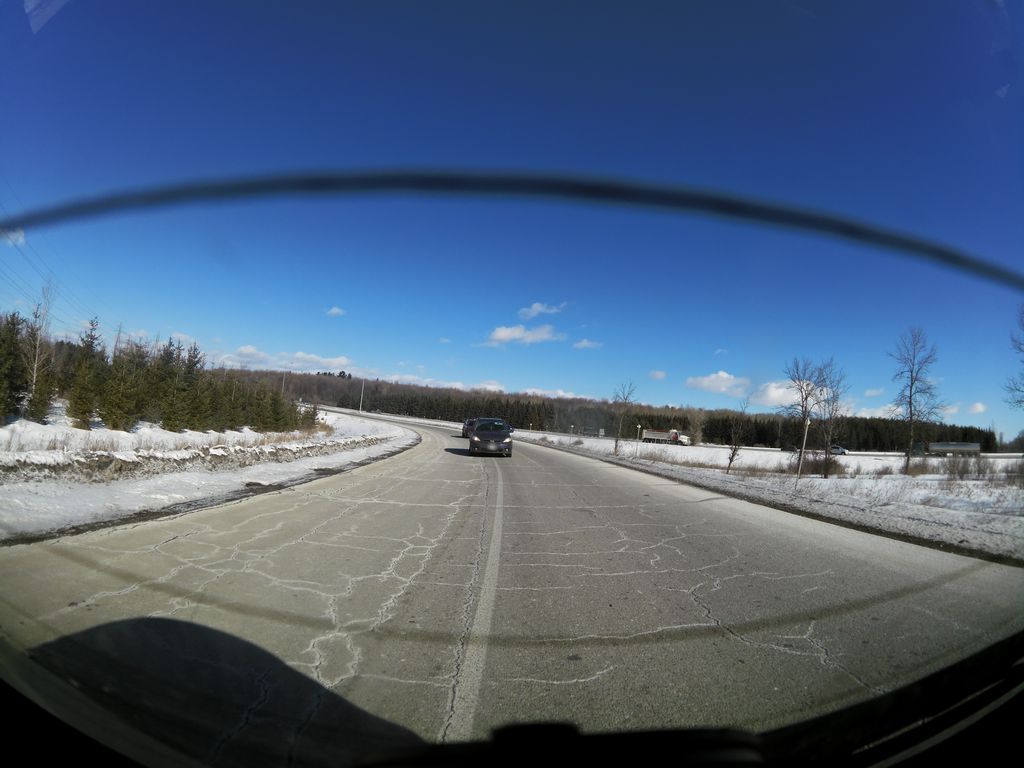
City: ottawa-gatineau